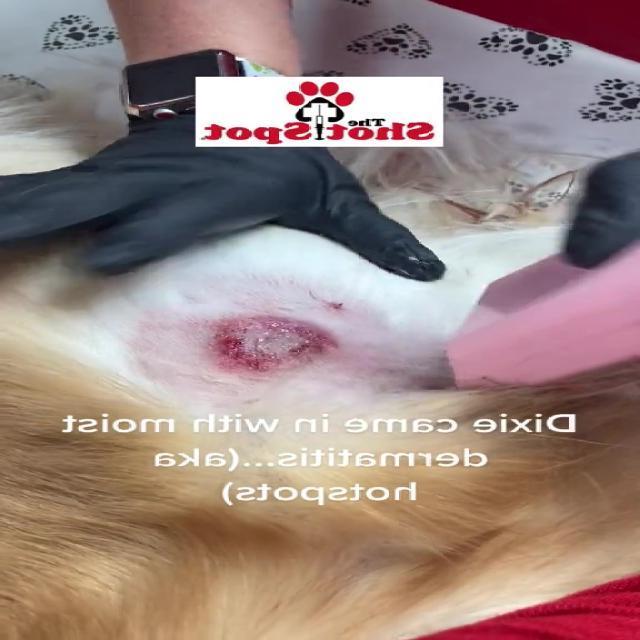
Canine dermatitis — inflammation of the skin presenting with erythema, pruritus, papules, and excoriation. May be allergic, contact, or atopic in origin.